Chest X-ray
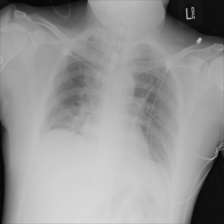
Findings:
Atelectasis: positive
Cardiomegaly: negative
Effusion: negative
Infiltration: negative
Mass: negative
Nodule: negative
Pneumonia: negative
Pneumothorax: negative
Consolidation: negative
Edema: negative
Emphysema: negative
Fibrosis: negative
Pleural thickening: negative
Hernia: negative